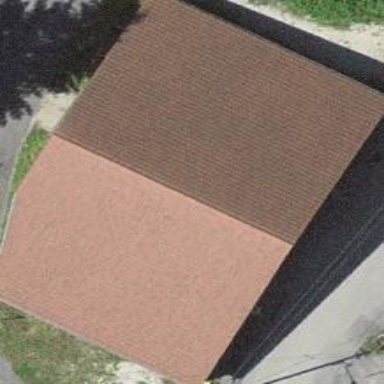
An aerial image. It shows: Warehouse building.